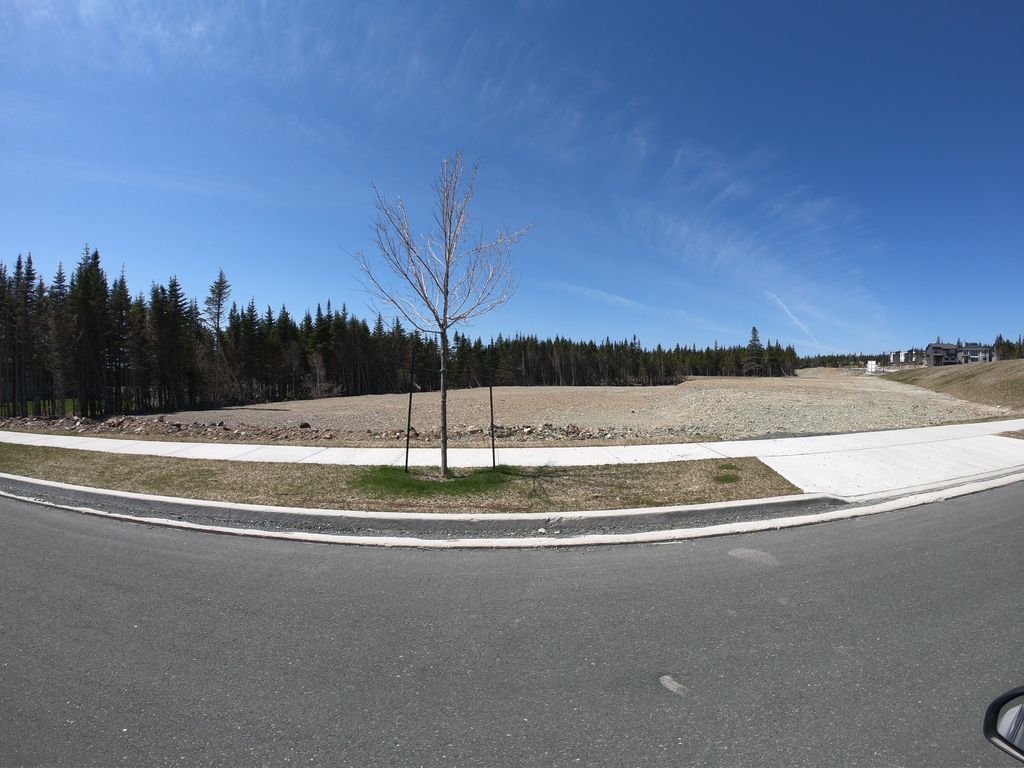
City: st_johns